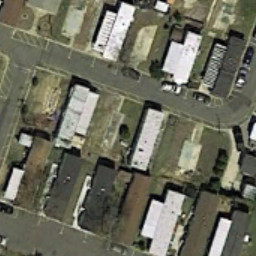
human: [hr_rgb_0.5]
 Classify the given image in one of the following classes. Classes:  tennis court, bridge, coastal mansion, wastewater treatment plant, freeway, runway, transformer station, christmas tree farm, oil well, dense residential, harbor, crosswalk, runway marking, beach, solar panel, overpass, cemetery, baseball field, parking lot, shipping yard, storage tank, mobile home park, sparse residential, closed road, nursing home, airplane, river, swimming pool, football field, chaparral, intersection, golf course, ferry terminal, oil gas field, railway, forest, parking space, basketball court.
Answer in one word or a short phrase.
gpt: mobile home park